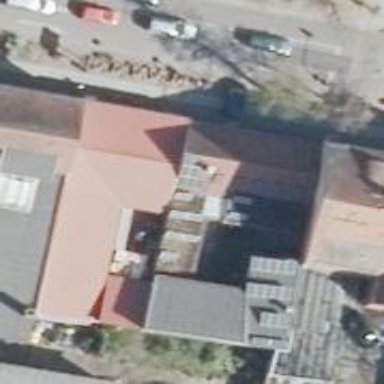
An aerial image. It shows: Cafe.